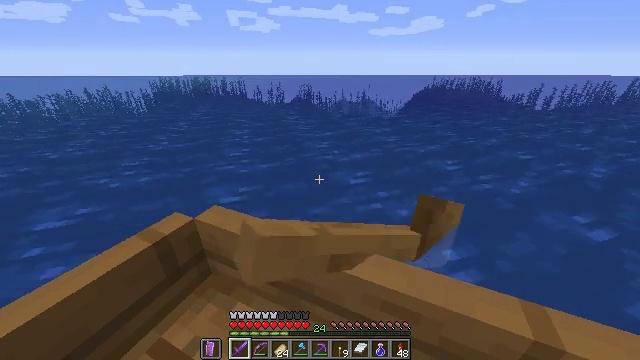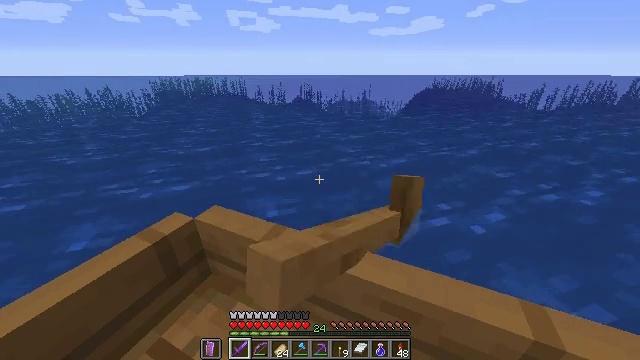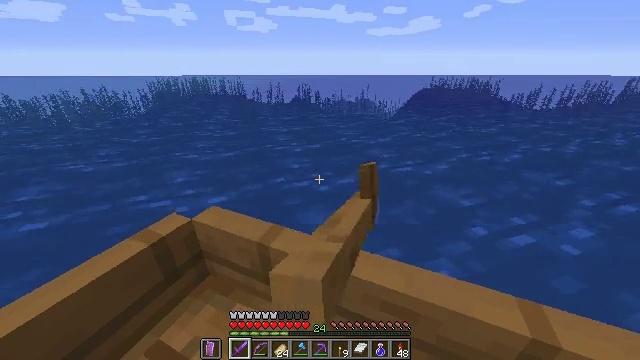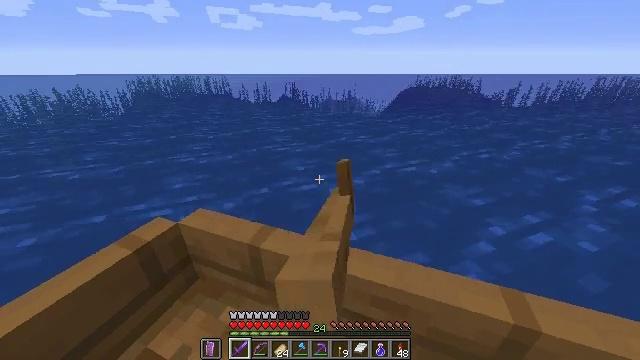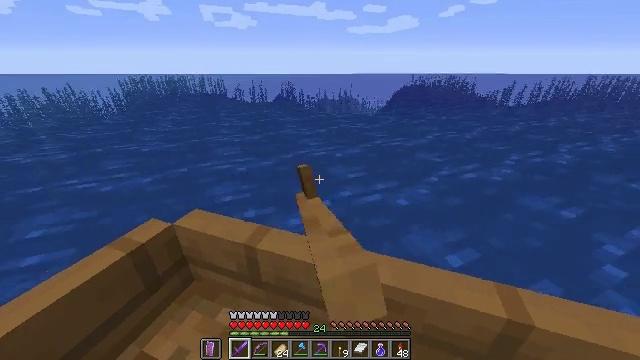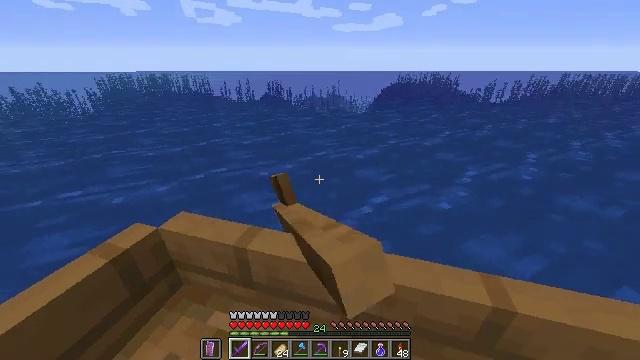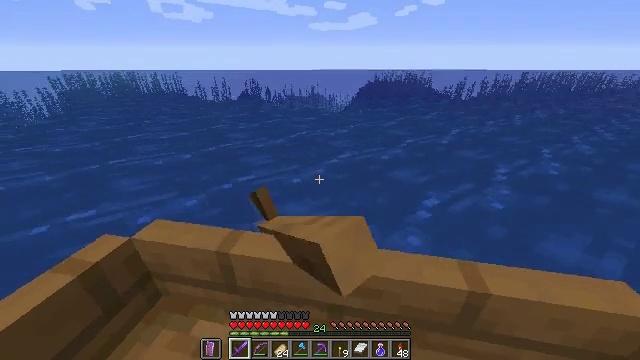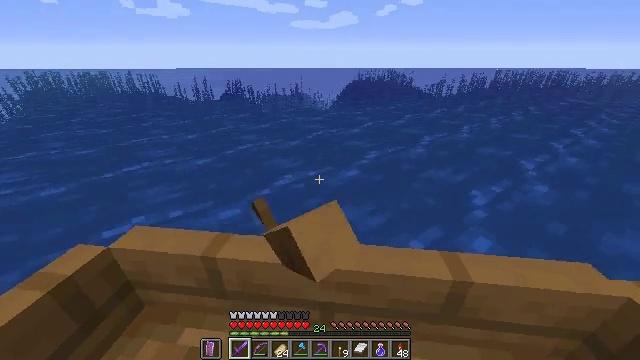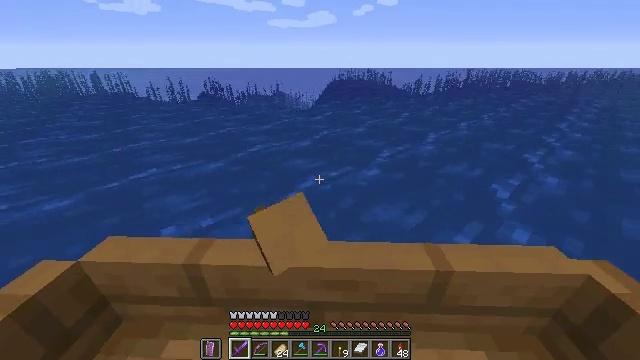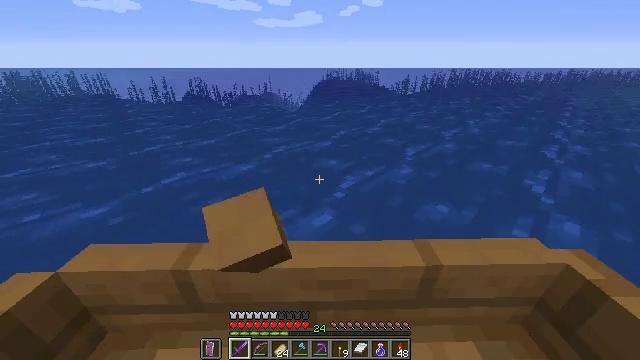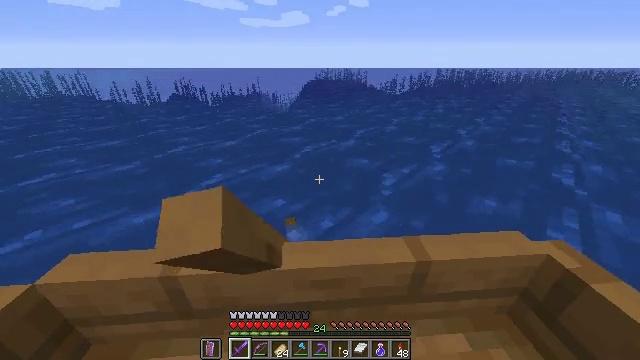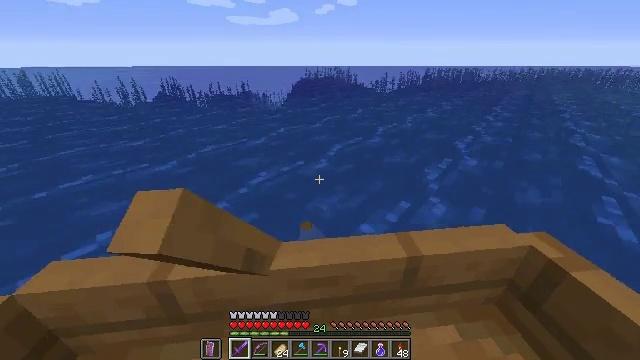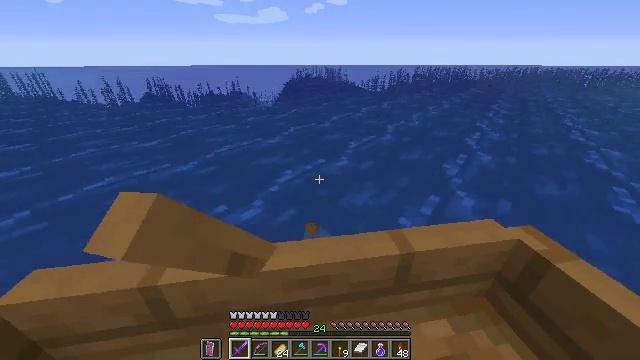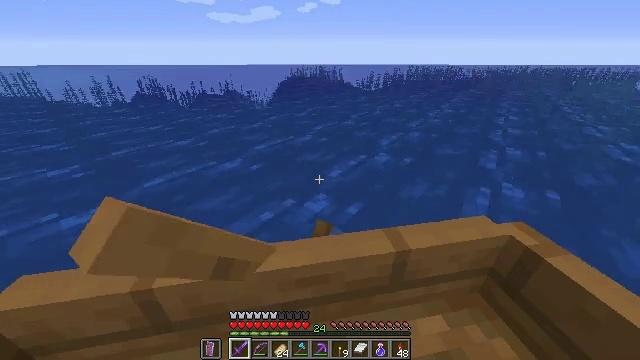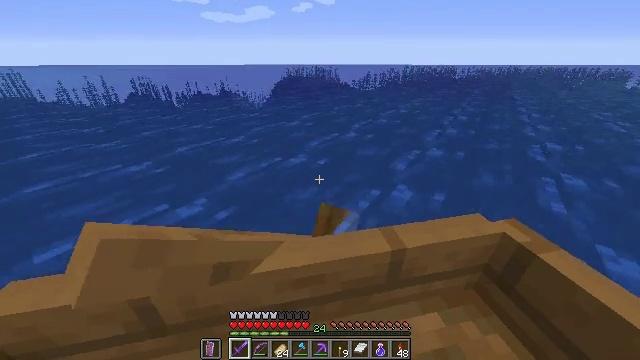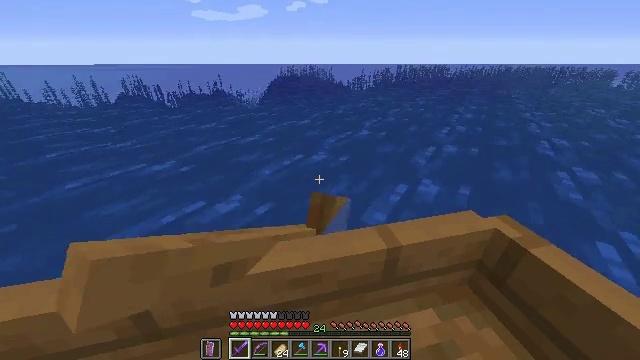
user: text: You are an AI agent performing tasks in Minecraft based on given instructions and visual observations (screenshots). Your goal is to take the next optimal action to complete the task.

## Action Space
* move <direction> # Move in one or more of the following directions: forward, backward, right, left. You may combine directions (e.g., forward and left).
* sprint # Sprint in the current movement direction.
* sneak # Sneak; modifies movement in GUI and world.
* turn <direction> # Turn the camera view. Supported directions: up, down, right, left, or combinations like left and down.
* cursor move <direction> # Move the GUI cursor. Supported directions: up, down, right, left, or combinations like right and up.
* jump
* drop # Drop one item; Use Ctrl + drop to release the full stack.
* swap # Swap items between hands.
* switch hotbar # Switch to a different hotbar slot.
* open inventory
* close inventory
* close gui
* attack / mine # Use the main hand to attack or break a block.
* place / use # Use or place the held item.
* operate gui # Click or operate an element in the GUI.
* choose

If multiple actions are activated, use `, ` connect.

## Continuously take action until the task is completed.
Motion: motion action
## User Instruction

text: Drop stone brick stairs.
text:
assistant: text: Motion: move forward
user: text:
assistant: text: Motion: move forward
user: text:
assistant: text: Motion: move forward, turn right
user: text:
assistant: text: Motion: move forward, turn right
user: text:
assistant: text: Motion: move forward, turn right
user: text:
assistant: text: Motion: move forward, turn right
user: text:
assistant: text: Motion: move forward, turn right
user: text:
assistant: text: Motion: move forward, turn right
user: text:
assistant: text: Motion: move forward, turn right
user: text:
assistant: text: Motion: move forward, turn right
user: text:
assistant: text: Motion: move forward, turn right
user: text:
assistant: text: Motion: move forward, turn right
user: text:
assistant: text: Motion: move forward, turn right
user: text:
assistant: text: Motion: move forward, turn right
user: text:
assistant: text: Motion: move forward, turn right
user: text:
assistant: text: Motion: move forward
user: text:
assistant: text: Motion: move forward
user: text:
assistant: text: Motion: move forward, turn right
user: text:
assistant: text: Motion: move forward, turn right
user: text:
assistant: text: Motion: move forward, turn right
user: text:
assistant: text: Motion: move forward
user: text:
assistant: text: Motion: move forward
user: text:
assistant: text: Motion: move forward, turn right
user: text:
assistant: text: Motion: move forward
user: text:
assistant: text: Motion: move forward
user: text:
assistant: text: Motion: move forward
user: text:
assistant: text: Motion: move forward
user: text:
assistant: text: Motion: move forward
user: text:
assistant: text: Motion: move forward, turn left and up
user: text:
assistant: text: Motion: move forward, turn left